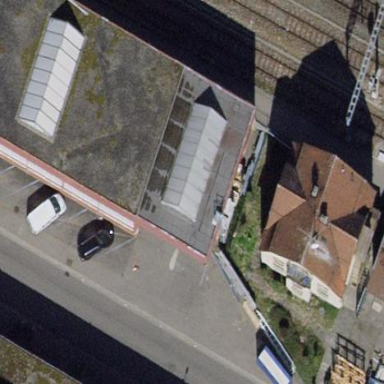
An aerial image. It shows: View of roof of building.